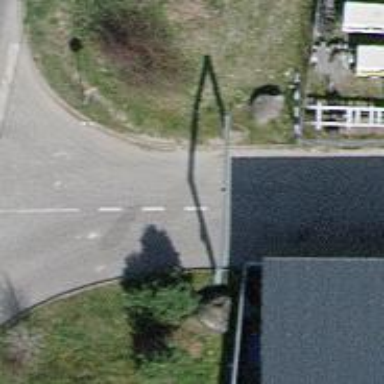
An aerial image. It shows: Gate.